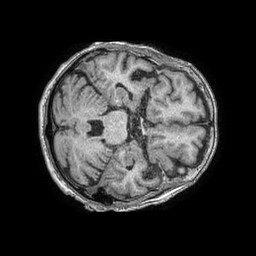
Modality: T1w
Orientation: axial
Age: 83
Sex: female
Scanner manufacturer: philips
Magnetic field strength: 1.5 T
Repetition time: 0.007653 s
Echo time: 0.003484 s